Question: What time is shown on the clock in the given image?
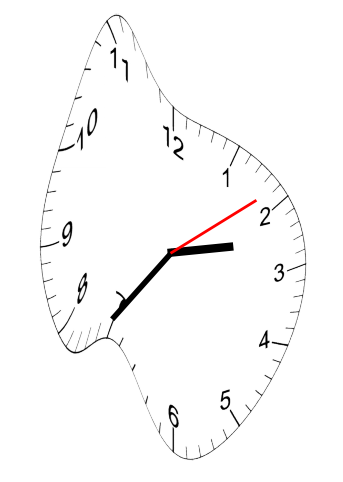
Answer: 02:36:09